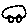
Label: car